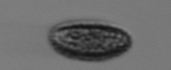
Label: Pseudochattonella_farcimen